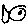
Label: fish